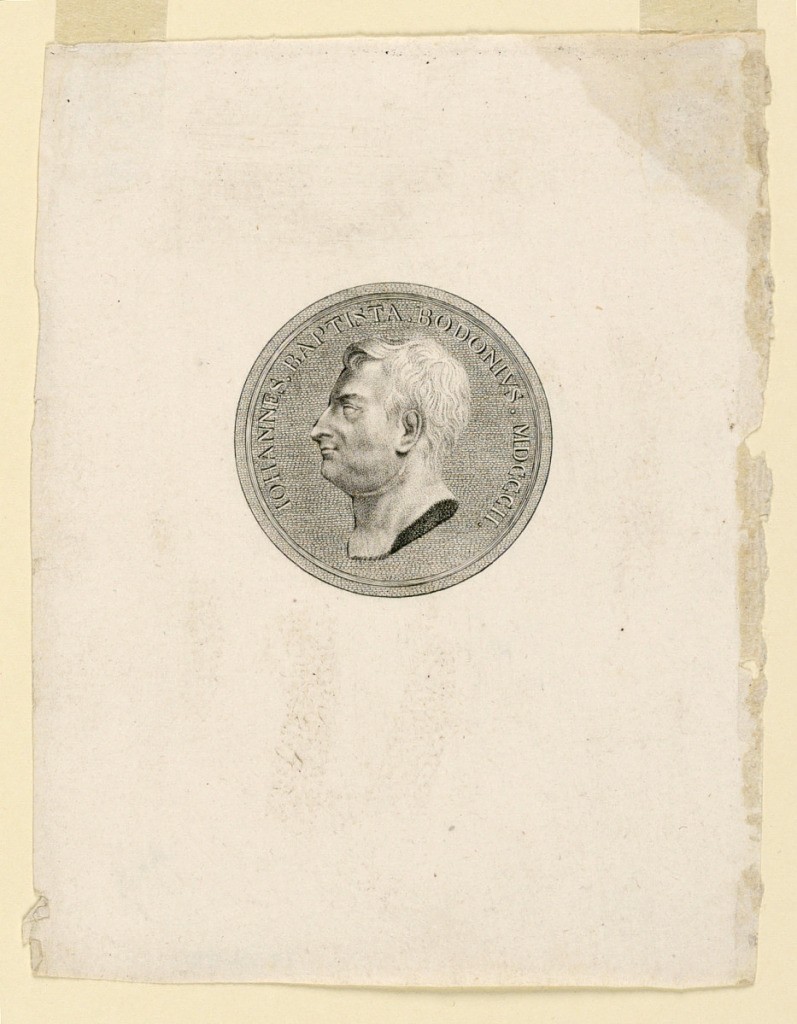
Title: Portrait of Giambattista Bodoni (1740-1813)
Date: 1802
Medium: Engraving on paper
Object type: Print
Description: Circular portrait of a form of a medal. Depicting the head only. In profile view.